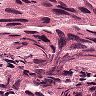
Metastatic tissue present: yes